Question: I am working on a visualisation of my data and would like to add a description of a plot. The description will be added outside the plot. For that I have written:
'''
plot(1:10)
text(2,8,'my text here ','Color','green','FontSize',14,'location','EastOutside')
'''
But it doesn't work, I get the error:
> There is no location property on the Text class.
How can I fix this?
This is my desired output:

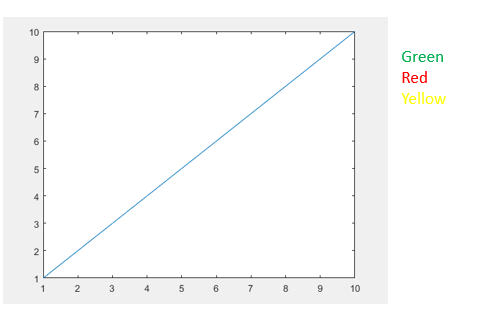
Answer: The 'location' input pair you're giving to 'text' are for the 'legend', not 'text' objects...
The location is specified by the first two inputs (x/y), so if you don't use the 'location' input you get this:
'''
text( 2, 8, 'my text here ', 'Color', 'green', 'FontSize', 14 )
'''
<URL>
If you want the text location to be independent of the axes, you should use an 'annotation' instead, which gets its location from the rather than the .
'''
annotation( 'textbox', 'String', 'my annotation', 'Color', 'green', ...
'FontSize', 14, 'Units', 'normalized', 'EdgeColor', 'none', ...
'Position', [0.8,0.5,0.2,0] )
'''
Because I used 'normalized' position here, the 'Position' argument is a percentage of the figure window. To get the behaviour I suspect you're after, you'll have to reposition the axes too...
'''
set( gca, 'Position', [0.1, 0.1, 0.6, 0.8] )
'''
<URL>